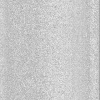
Atmospheric dust classification: dusty